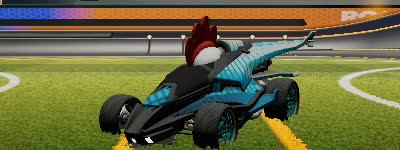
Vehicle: aftershock